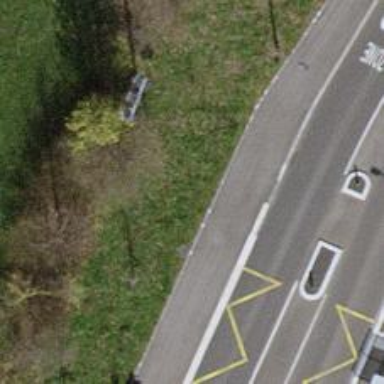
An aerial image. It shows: Bus stop with platform for public transport.